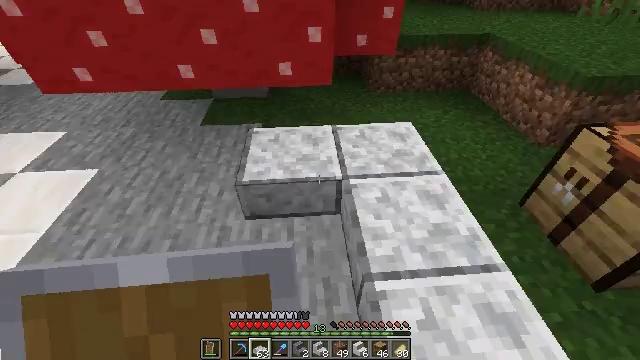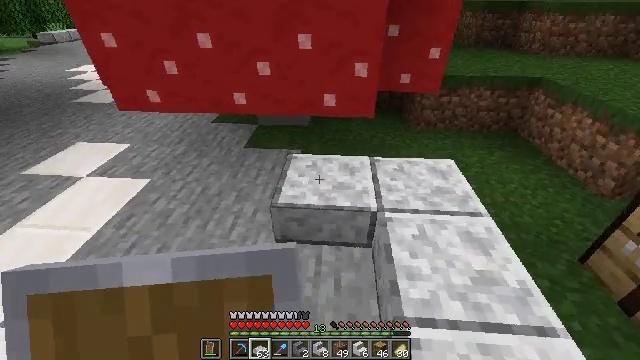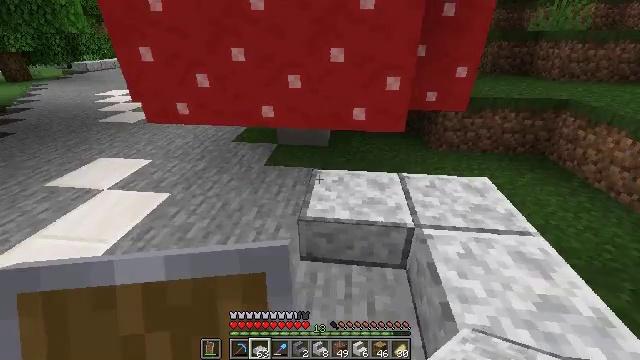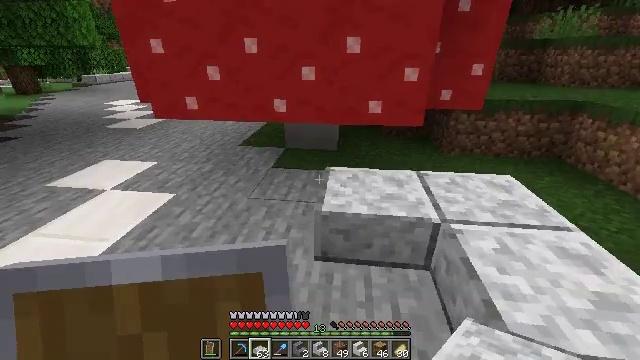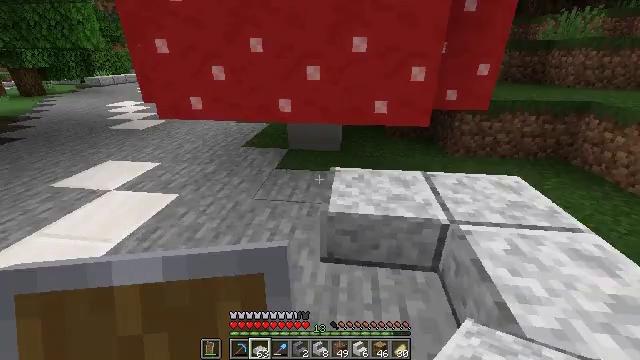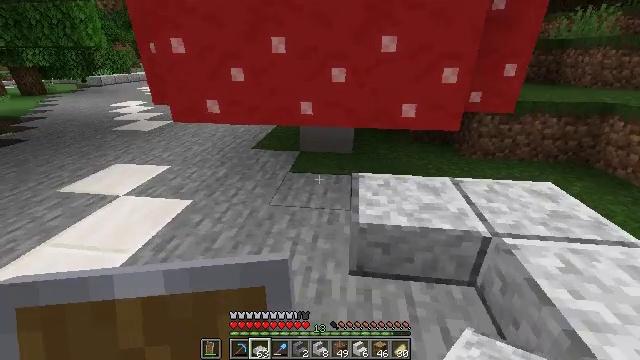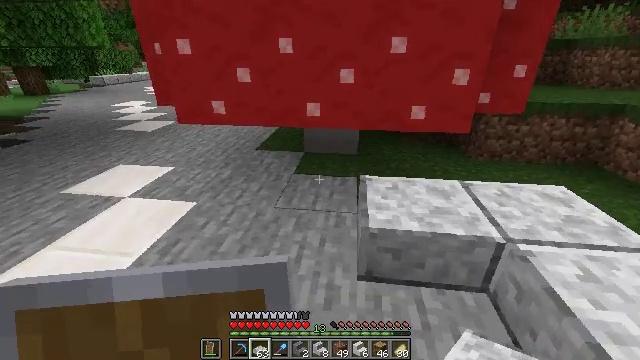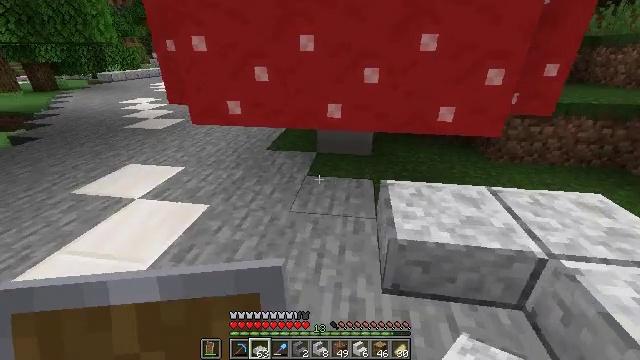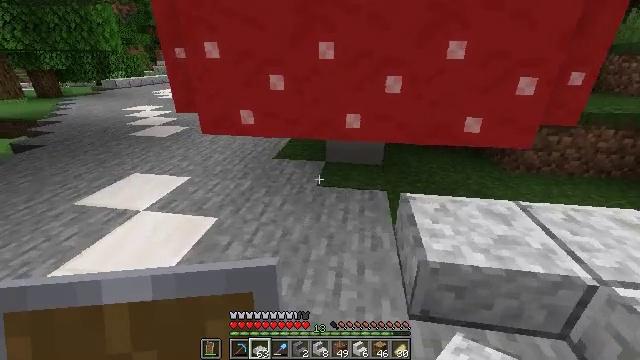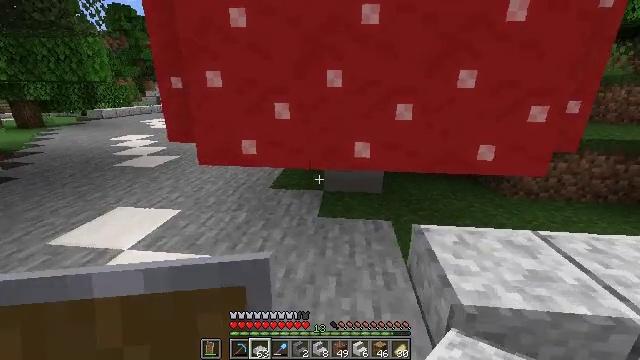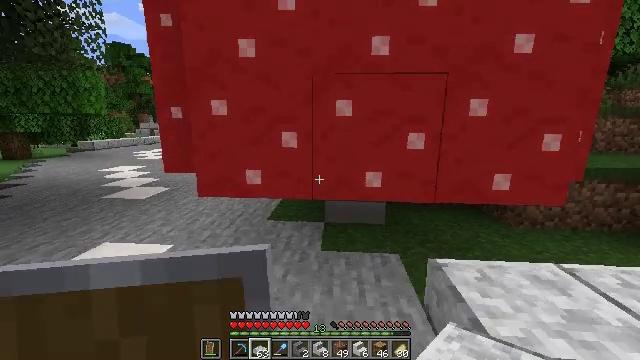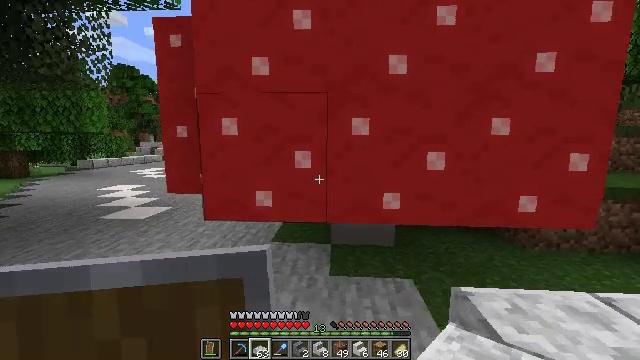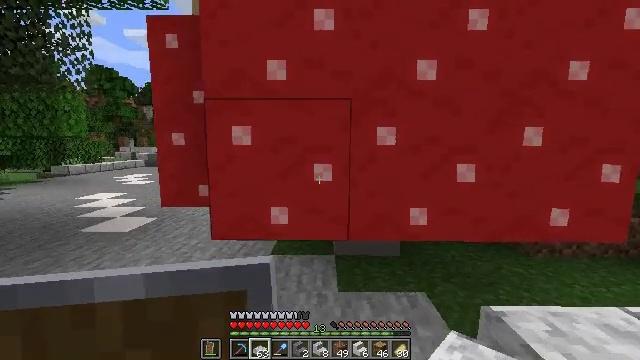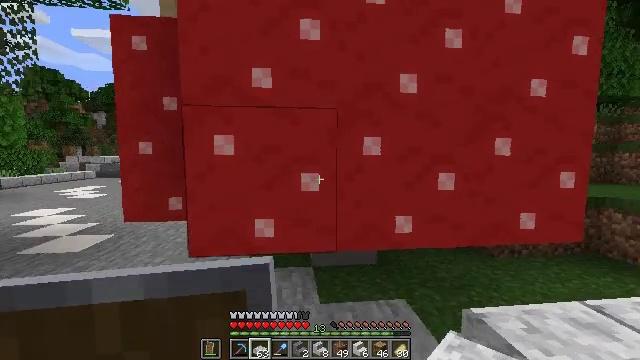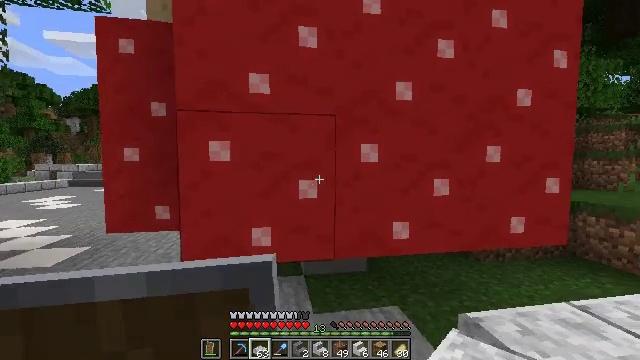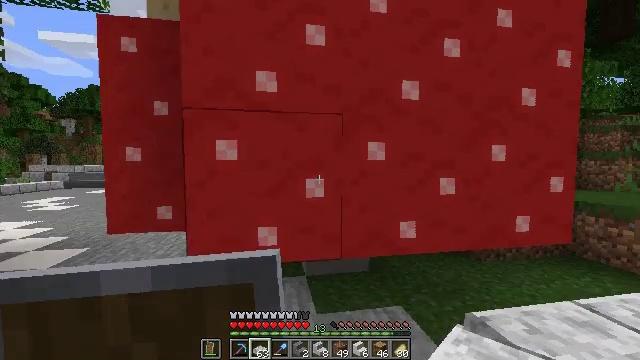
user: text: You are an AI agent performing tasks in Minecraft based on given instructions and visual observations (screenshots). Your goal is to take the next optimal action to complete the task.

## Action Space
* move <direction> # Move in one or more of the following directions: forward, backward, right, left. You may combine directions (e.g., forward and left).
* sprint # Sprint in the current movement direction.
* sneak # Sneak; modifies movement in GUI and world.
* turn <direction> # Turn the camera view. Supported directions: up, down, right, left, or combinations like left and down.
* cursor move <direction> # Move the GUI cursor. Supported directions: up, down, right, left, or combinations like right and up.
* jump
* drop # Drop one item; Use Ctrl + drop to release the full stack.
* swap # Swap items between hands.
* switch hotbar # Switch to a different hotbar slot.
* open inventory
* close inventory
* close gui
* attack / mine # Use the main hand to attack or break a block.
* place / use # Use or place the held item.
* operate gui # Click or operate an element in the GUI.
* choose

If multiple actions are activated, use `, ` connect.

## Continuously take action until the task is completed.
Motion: motion action
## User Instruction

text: Collect red mushroom blocks for building.
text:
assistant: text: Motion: move left, turn left and up
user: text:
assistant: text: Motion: move forward and move left, turn left and up
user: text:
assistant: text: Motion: move forward and move left, turn up
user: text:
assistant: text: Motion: move forward and move left
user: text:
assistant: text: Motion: move forward and move left
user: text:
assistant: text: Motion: move forward and move left
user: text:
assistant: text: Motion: move forward and move left, turn left
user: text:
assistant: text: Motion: move forward and move left, turn up
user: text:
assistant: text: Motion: move forward and move left, turn right and up
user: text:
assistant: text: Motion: move forward and move left, turn right and up
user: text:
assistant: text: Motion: move forward and move left, turn up
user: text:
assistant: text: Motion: move left, turn right and up
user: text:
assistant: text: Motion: turn right and up
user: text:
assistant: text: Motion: turn right and up
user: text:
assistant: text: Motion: attack / mine
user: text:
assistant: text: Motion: attack / mine
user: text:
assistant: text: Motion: attack / mine
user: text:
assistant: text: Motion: attack / mine
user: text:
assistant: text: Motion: attack / mine
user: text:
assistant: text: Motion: attack / mine
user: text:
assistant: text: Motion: attack / mine
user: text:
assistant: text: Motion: attack / mine
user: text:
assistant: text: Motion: attack / mine
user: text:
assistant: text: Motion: turn right, attack / mine
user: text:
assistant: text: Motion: move right, turn right, attack / mine
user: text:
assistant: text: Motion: move right, attack / mine
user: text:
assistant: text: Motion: move forward and move right, turn left, attack / mine
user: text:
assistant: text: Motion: move forward, turn left, attack / mine
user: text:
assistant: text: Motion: move forward, attack / mine
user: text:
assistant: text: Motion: attack / mine